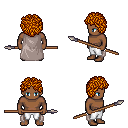
a pixel art fantasy rpg character, male body template, human, dark skin, gray cape, white pants, dark blonde curly afro hairstyle, spear, four views (front, back, left, right), 2x2 character sprite sheet, small pixel art, hard edges, no anti-aliasing